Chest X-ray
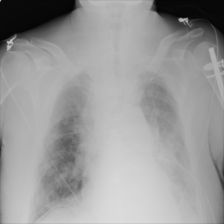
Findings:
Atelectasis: positive
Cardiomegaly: negative
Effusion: positive
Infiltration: negative
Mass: positive
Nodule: negative
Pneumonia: negative
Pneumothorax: negative
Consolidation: positive
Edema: negative
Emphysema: negative
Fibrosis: negative
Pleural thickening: positive
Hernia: negative